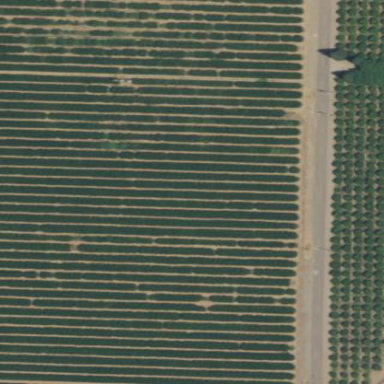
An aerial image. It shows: Orange orchard with rows of vibrant orange trees.